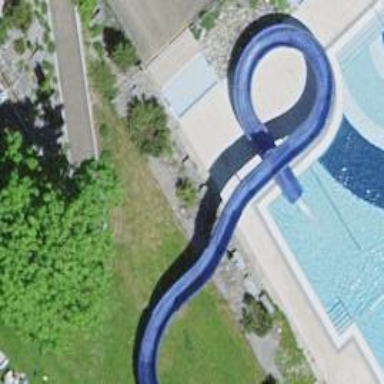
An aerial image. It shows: Outdoor swimming pool in leisure land. It is suitable for swimming and is like water park.